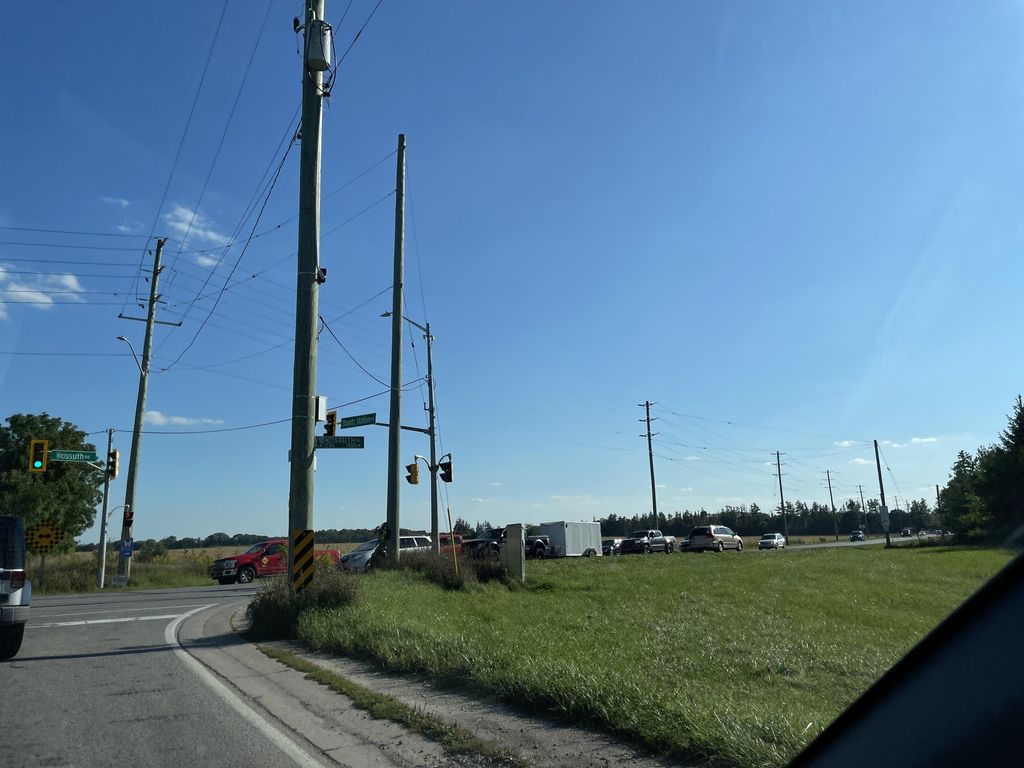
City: kitchener-waterloo